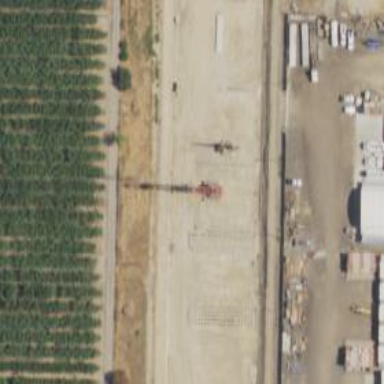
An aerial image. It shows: Lattice structure tower used for power transmission.